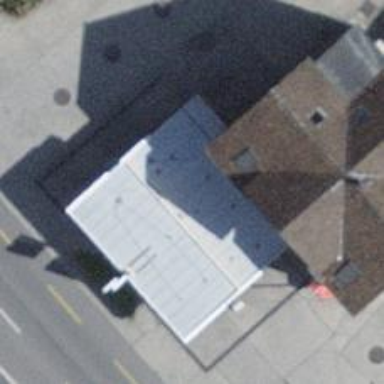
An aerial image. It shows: Fuel station.